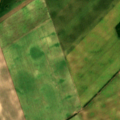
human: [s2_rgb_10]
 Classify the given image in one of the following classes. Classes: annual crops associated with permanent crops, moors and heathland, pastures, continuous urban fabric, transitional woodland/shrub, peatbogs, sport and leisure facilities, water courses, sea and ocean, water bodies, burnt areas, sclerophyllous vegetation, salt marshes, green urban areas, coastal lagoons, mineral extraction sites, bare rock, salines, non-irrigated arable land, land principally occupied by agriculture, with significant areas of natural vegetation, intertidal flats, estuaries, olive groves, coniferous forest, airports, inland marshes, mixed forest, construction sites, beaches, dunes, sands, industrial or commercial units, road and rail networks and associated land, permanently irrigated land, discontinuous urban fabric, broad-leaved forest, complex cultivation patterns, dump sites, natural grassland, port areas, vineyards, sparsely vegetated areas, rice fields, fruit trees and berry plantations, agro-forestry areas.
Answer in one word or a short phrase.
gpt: non-irrigated arable land